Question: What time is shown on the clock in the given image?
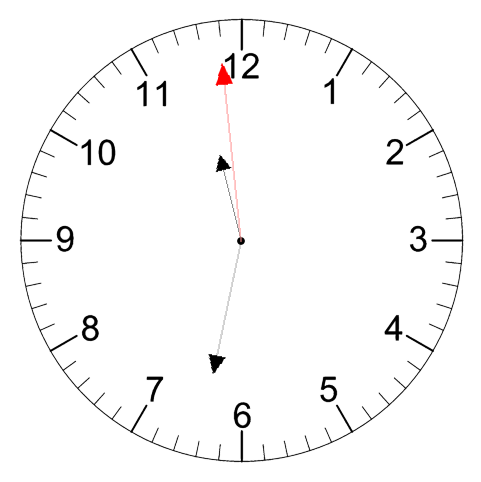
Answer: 11:31:59